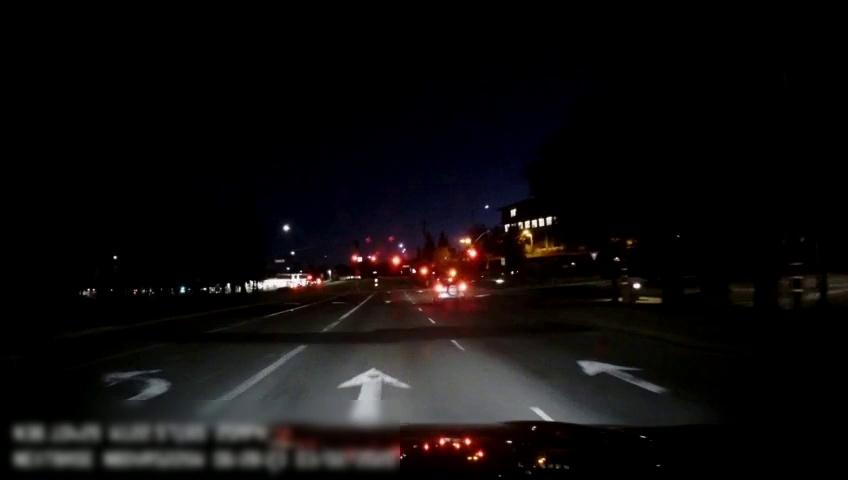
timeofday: Night
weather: Cloudy
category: Drivable Space
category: Vehicles | SUV
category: Lanes | Current Lane
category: Lanes | Current Lane
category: Lanes | Alternate Lane